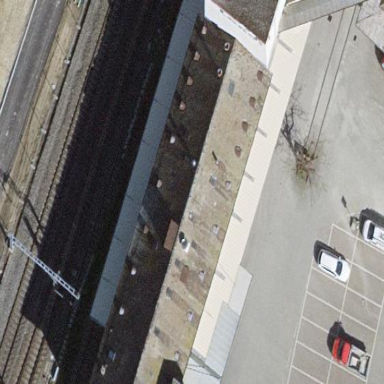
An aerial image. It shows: Building with gabled roof.